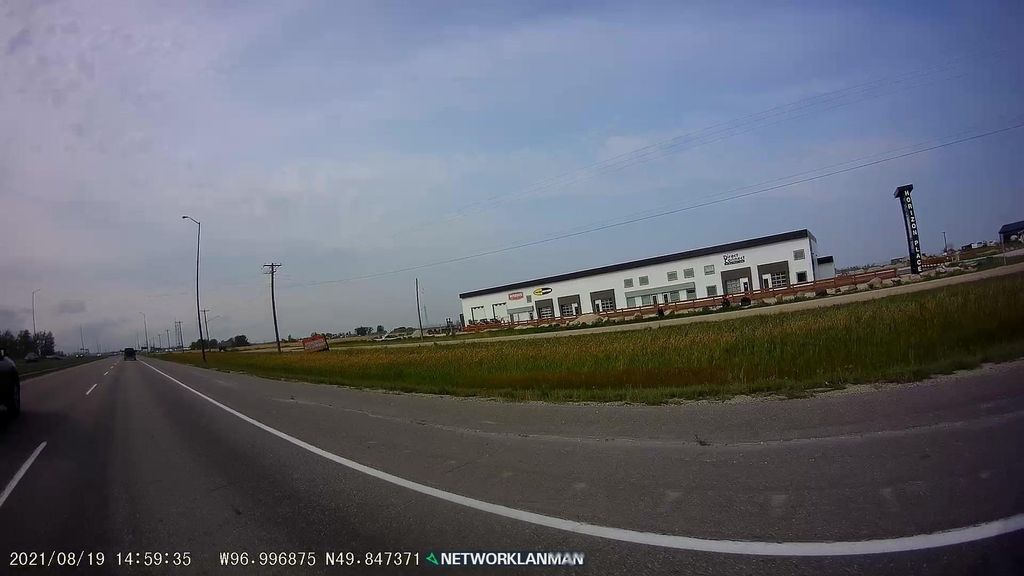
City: winnipeg